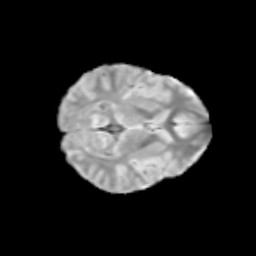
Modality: T2w
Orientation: axial
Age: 9
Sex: female
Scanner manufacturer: siemens
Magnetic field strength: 3 T
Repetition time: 3.8 s
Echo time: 0.07 s